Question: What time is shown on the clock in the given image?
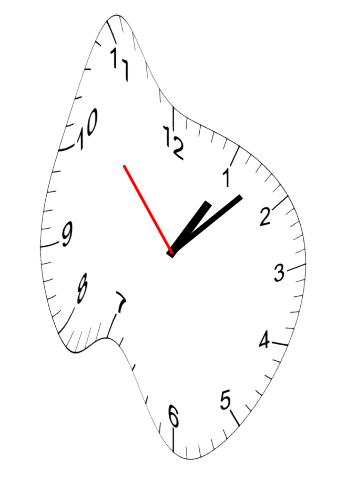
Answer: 01:07:53